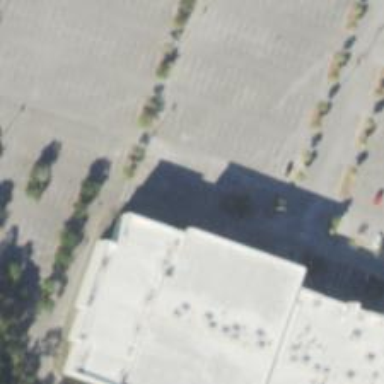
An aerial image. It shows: Parking space.